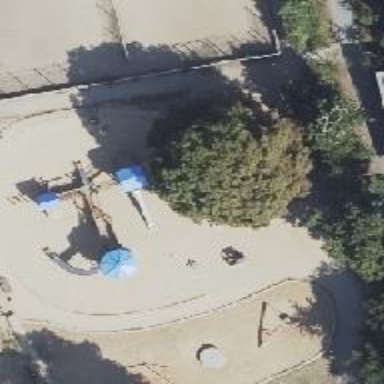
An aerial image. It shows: Playground featuring climbing pole.